Interaction volume radius: 5 \u00c5
Interaction volume height: 45 \u00c5
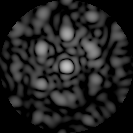
Disorder parameter: 0.5381